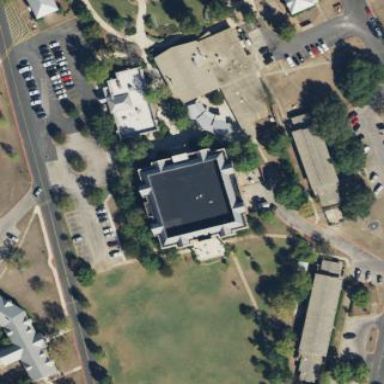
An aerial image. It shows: College building.